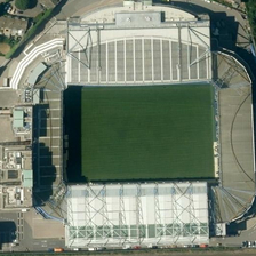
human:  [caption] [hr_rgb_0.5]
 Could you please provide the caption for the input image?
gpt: Rectangular stadium with white top and green base.

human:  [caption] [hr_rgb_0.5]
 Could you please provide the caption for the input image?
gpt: There is a huge stadium in the sun.